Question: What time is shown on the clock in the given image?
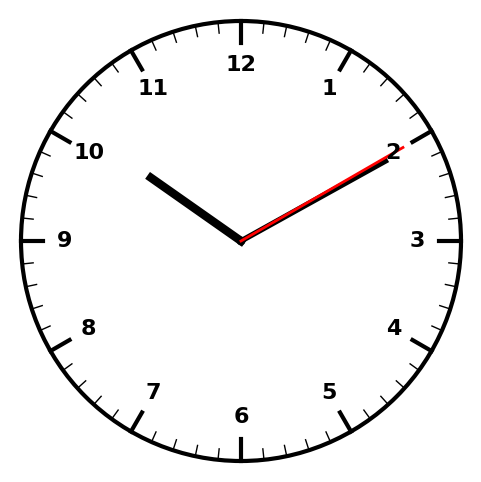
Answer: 10:10:10